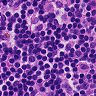
Metastatic tissue present: no